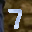
Label: 7